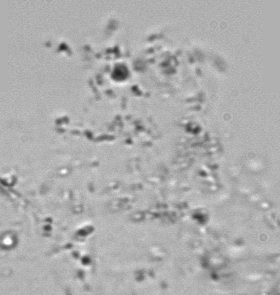
Label: Phaeocystis_debris